Question: I have an entity framework project setup. It it I have four tables and three entities ("A", "B", & "C"). There is a 1:n relationship between A and B, and between A and C, and a n:n relationship between B and C.

I use the following code to try to add a new "B" entity:
'''
A t = null;
if (this.MyA == null)
{
t = new A()
{
EntityKey = this.MyAReference.EntityKey,
AId = (Guid)this.MyAReference.EntityKey.EntityKeyValues[0].Value
};
}
else
{
t = this.MyA;
}
this.MyA = null;
context.Attach(t);
this.MyA = t;
'''
The "B" object ("this") has a child collection of "C" objects. These "C" objects already exist in the database, but are not related to the new object (obviously). When I call "SaveChanges()", it throws an exception because it tries to add all of the child "C" objects an new objects in the database.
How can I get it to just create the reference in the "Table_JoinBC", and not try to recreate the "C" objects?
Thanks for any help.
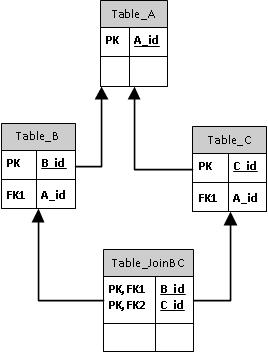
Answer: Its easier if you use <URL>
You stated that you wanted to add a new B object. And to add a B object you need an A object
Here is an example using stub entities:
'''
A myAObject = new A { A_Id = 5 };
Context.AttachTo("Aes", myAObject);
B myBObject = new B { B_ID = 6, A = myAObject);
Context.AddToBes(myBObject)
Context.SaveChanges();
'''